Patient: sex F, age 76
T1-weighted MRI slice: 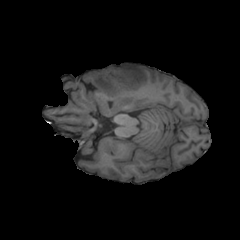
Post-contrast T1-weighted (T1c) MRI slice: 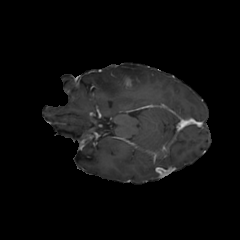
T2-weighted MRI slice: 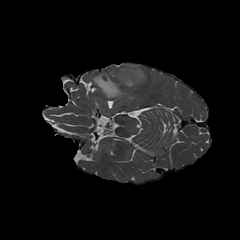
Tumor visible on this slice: yes
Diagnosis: Glioblastoma, IDH-wildtype
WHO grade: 4